Question: I have the following two tables called 'Tran' and 'SPrices':

From the 'Tran' table i know that 'tType = 1' means 'deposit', 'tType = 2' means 'buy', tType=3 means 'sell', 'cID' is client ID, 'sID = Stock ID' which is referred in 'SPrices', the table below.
From the 'SPrices' table all that I am interested in is, 'sID' which is the link with 'Tran', 'pDate' and 'lPr'.
I am trying to see if i can build a query that gives a output as below.
'''
CID pDate sID Qty lPr Value
1004 09/07/2012 584 5 69.99 (69.99 * 5)
1004 10/07/2012 584 5 69.87 (69.87 * 5)
...
...
1004 26/07/2012 584 5 72.4 (72.4 * 5)
1004 27/07/2012 584 9 71.2 (71.2 * 9)
1004 28/07/2012 584 9 72.2 (72.2 * 9)
'''
I appreciate your help.
Thanks
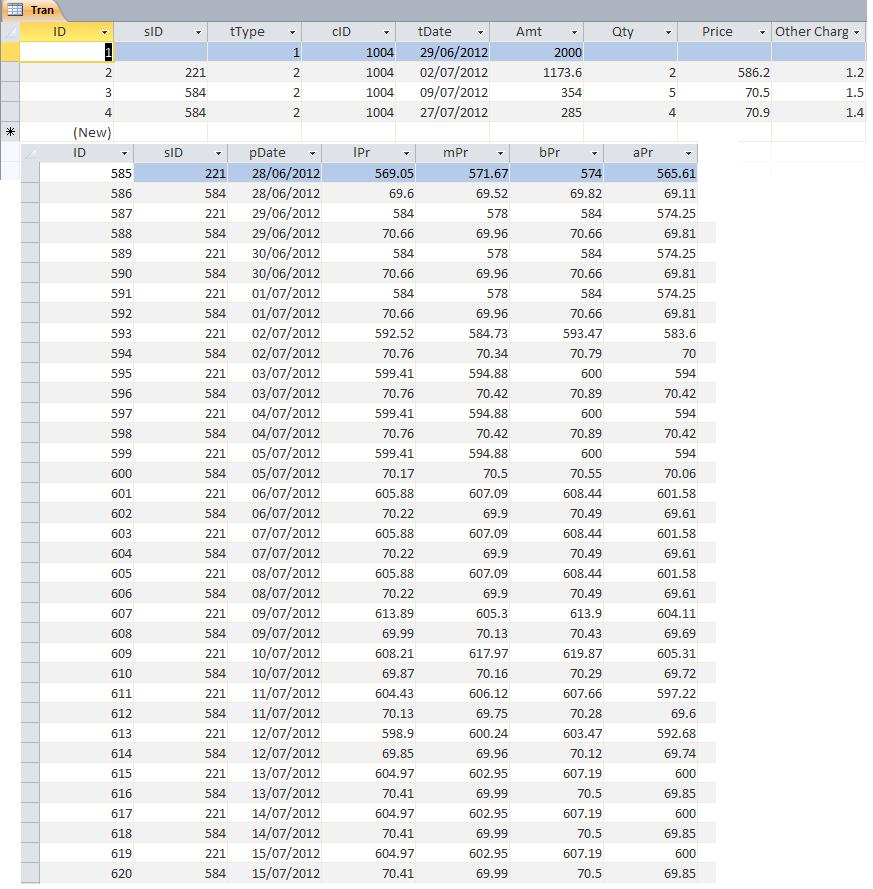
Answer: Final Query that gives the desired result ... all credit goes to jmilloy for achieving this ..
'''
SELECT
pDate,
sID,
lPr,
deposits,
purchases,
sales,
BalQty,
lPr * BalQty as [Value]
FROM (
SELECT SPrices.pDate AS pDate,
SPrices.sID AS sID,
SPrices.lPr AS lPr,
(SELECT SUM(Trans2.Qty) FROM Tran AS Trans2 WHERE Trans2.tDate<=SPrices.pDate AND SPrices.sID=Trans2.sID AND Trans2.tType=1) AS deposits,
(SELECT SUM(Trans2.Qty) FROM Tran AS Trans2 WHERE Trans2.tDate<=SPrices.pDate AND SPrices.sID=Trans2.sID AND Trans2.tType=2) AS purchases,
(SELECT SUM(Trans2.Qty) FROM Tran AS Trans2 WHERE Trans2.tDate<=SPrices.pDate AND SPrices.sID=Trans2.sID AND Trans2.tType=3) AS sales,
(SELECT SUM(Trans2.Qty) FROM Tran AS Trans2 WHERE Trans2.tDate<=SPrices.pDate AND SPrices.sID=Trans2.sID ) AS BalQty
FROM Tran AS Trans1
RIGHT JOIN SPrices ON Trans1.sID = SPrices.sID AND Trans1.tDate=SPrices.pDate
WHERE SPrices.sID = 584
) AS t;
'''